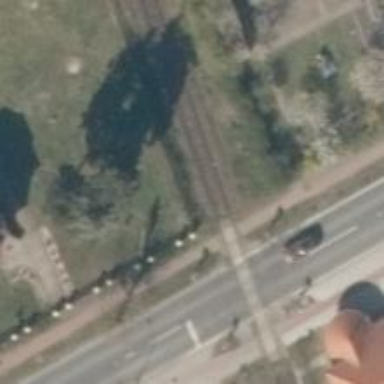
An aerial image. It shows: Railway signal.